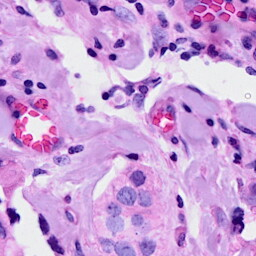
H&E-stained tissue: Breast